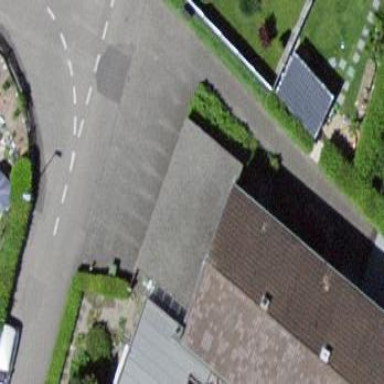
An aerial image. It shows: Group of garages.